Field crop: tomato
Growth stage: 1
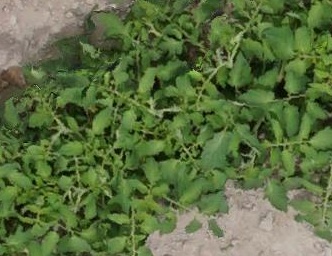
Species: tomato